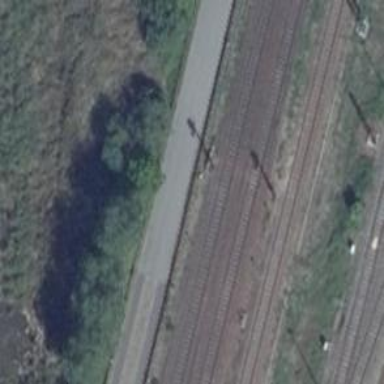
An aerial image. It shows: Railway signal.